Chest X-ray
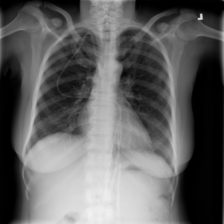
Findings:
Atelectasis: negative
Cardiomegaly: negative
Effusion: negative
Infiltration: positive
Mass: negative
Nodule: negative
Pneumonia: negative
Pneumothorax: negative
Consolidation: negative
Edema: negative
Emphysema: negative
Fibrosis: negative
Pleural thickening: negative
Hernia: negative